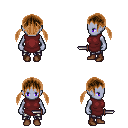
a pixel art fantasy rpg character, female body template, dark elf, purple skin, maroon tunic, metal pants, brown twin-tailed hairstyle, brown shoes, dagger, four views (front, back, left, right), 2x2 character sprite sheet, small pixel art, hard edges, no anti-aliasing